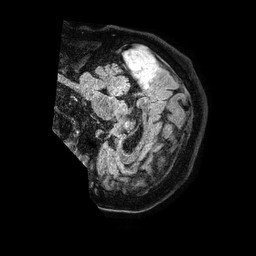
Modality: FLAIR
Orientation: sagittal
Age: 57
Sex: male
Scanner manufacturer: philips
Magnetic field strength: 1.5 T
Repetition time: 4.8 s
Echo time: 0.3 s